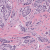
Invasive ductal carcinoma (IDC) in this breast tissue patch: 1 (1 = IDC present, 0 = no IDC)